Question: Here is the link to 32 bit NDK r10b builder
<URL>
Here is the link to 64 bit NDK r10b builder
<URL>
Both the NDK builder seems to be identical and both are marked as in RELEASE.TXT

So, Am I doing downloading NDK builders from wrong place ?
Thanks in advance !
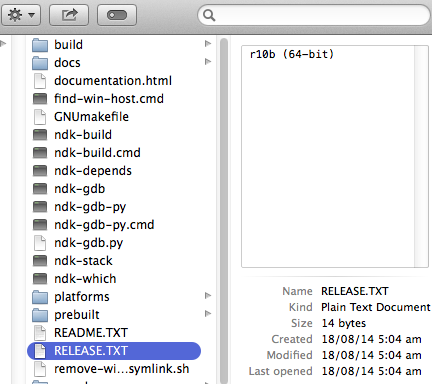
Answer: <URL>
Make sure you are using the latest NDK, you have 'r10b' when there is a 'r10d'. Also, they may have simply forgotten to update the 'RELEASE.TXT'.
<URL>
<URL>